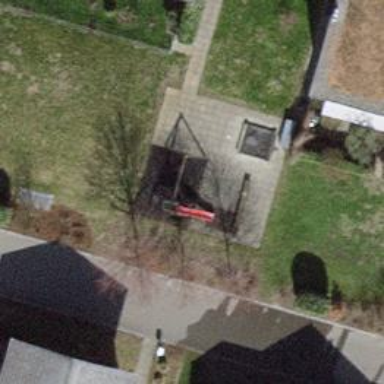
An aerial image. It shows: Playground area for leisure activities on the land.